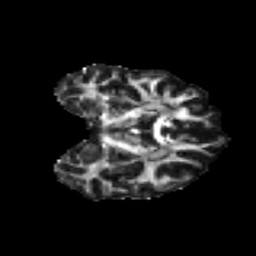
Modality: FA
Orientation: coronal
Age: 47
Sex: female
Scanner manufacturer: ge
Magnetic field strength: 3 T
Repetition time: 7.8 s
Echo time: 0.0606 s